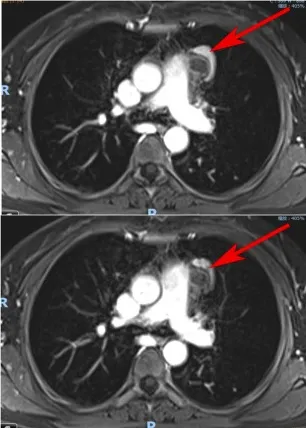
Chest-enhanced MRI with contrast: The tumor infiltrates the mediastinal vessels after 3 months of treatment with Lorlatinib.
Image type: radiology (mri)